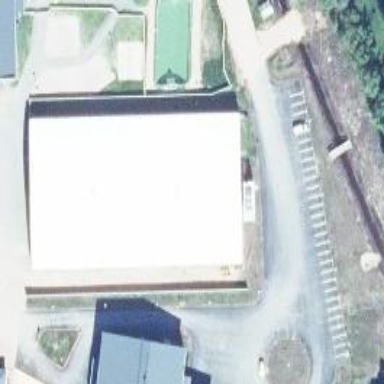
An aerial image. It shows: Sports center building.